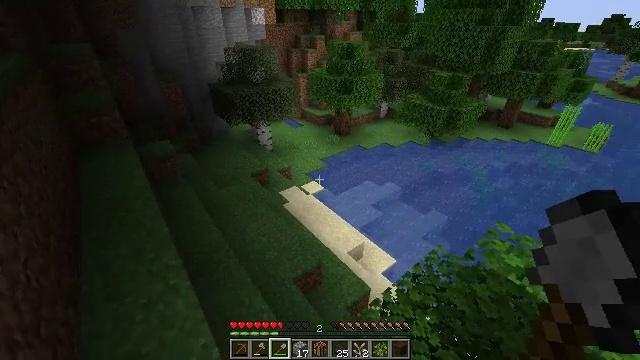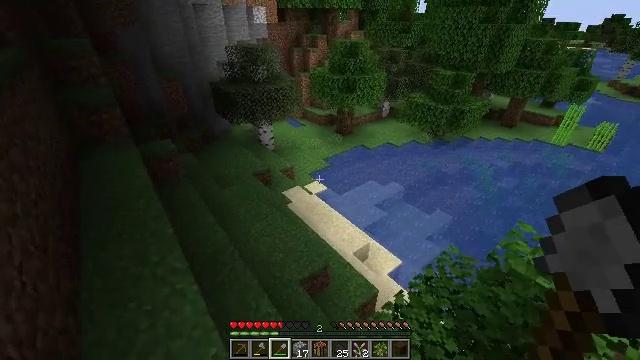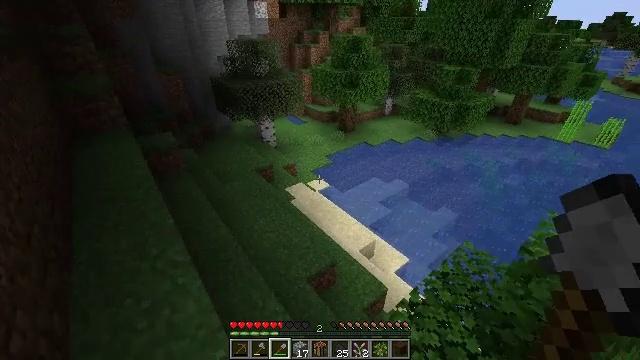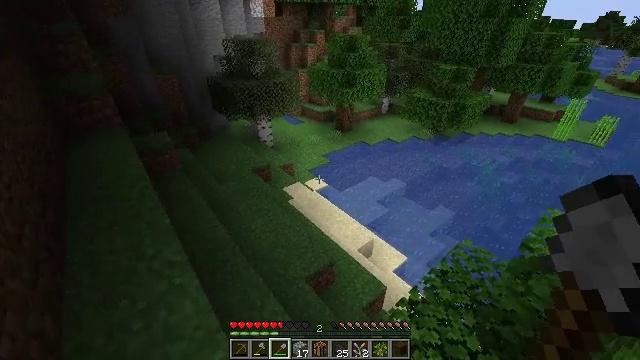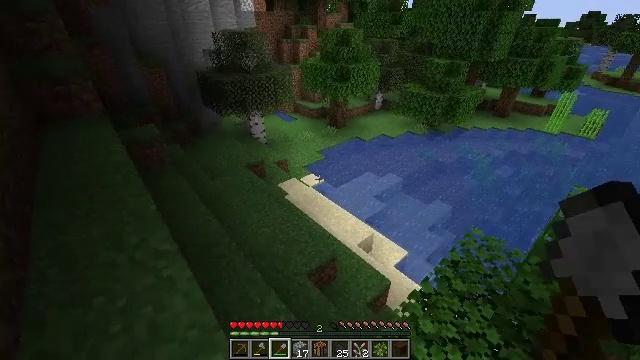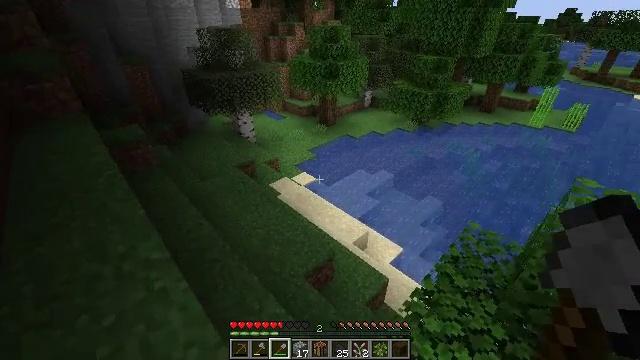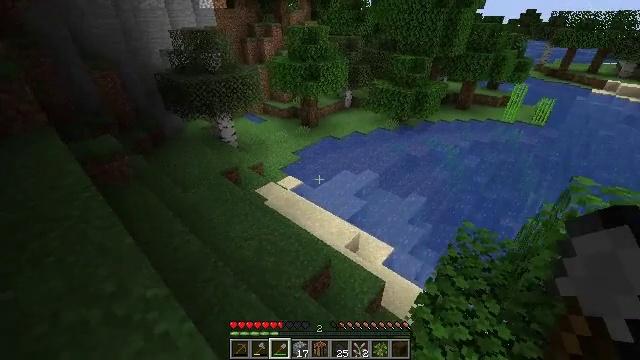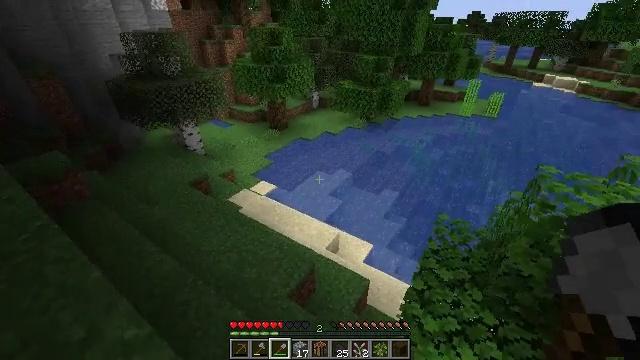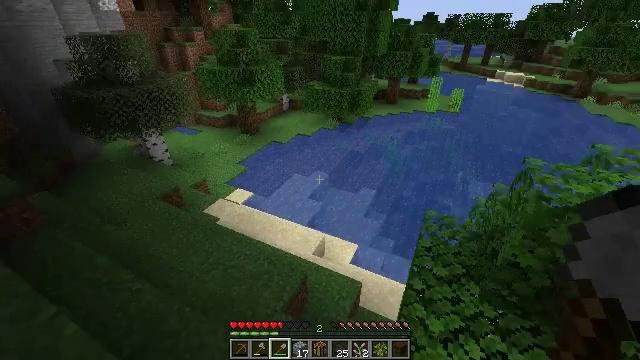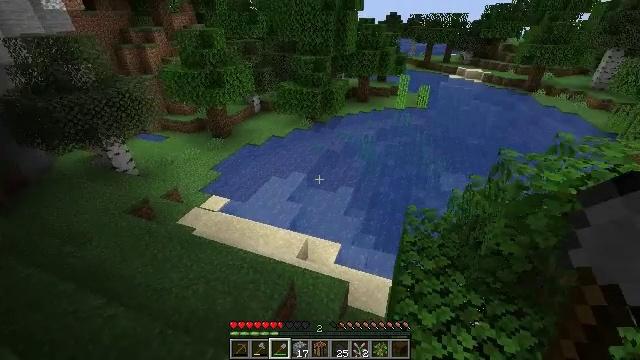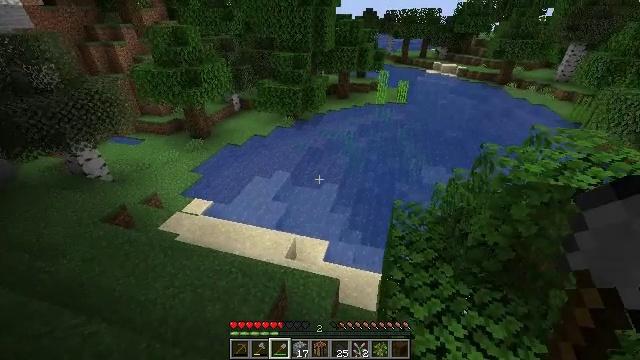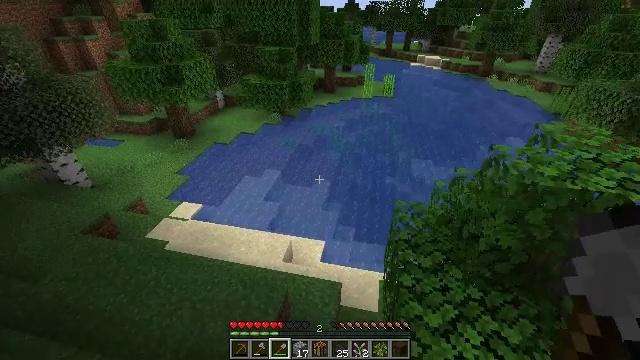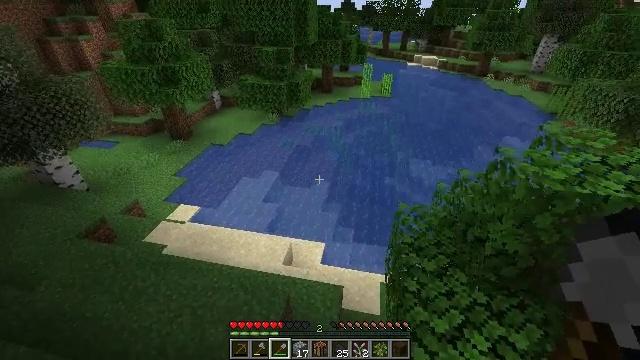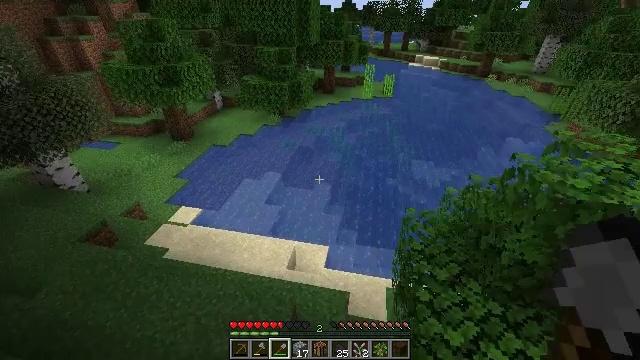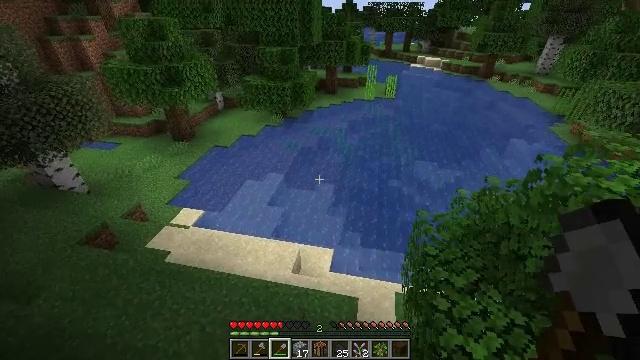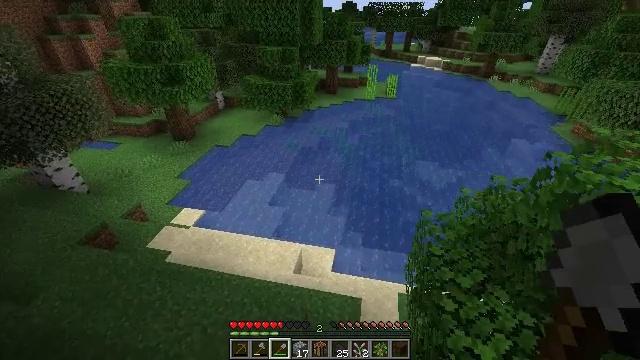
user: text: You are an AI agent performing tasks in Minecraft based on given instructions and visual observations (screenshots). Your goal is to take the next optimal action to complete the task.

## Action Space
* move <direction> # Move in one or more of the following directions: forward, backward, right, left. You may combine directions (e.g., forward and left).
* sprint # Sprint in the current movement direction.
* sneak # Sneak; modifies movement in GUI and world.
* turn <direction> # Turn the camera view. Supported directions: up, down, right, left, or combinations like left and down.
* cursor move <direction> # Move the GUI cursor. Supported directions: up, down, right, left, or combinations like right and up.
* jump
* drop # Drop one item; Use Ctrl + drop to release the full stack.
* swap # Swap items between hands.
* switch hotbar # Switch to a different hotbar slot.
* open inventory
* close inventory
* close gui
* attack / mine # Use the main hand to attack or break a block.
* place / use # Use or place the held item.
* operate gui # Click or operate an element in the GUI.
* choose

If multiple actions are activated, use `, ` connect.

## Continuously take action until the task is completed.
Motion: motion action
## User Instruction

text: Clear the seagrass to get an item.
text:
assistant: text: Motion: move forward and move left
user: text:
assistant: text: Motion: move forward and move left
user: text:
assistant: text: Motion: move forward and move left
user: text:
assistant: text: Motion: move forward and move left, turn right
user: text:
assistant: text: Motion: move forward and move left, turn right
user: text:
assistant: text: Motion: move forward and move left, turn right
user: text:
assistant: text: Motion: move forward and move left, turn right
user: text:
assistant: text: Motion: move forward and move left, turn right
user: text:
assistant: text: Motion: move forward and move left, turn right
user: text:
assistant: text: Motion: move forward and move left, turn right
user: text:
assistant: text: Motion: move forward and move left, turn right and down
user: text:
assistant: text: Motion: move forward and move left
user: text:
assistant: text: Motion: move forward and move left
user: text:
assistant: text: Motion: move forward and move left
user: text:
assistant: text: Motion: move forward and move left
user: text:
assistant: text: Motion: move forward and move left
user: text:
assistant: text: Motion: move forward and move left
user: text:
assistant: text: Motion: move forward and move left, turn right
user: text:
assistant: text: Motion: move forward and move left, turn right
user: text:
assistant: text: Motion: move forward, turn right
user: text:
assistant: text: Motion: move forward, turn right
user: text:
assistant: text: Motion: move forward, turn right
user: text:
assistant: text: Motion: move forward, turn right
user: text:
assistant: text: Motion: move forward
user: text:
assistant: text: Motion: move forward
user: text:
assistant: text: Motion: move forward, turn right
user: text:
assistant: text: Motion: move forward, turn right, switch to hotbar 2
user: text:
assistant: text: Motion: move forward, switch to hotbar 2
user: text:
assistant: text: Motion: move forward, switch to hotbar 2
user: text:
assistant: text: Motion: move forward, turn right and down, switch to hotbar 2